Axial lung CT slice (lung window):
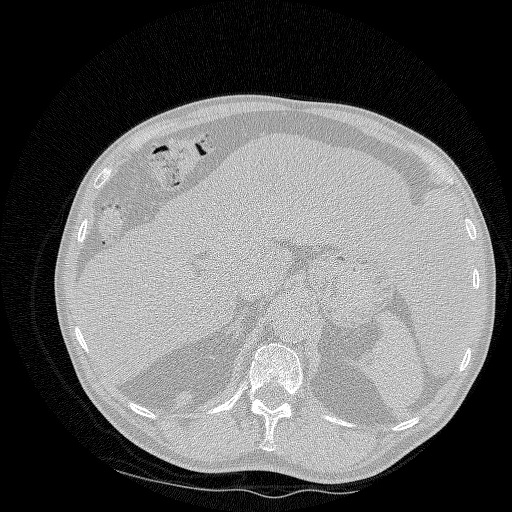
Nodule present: no